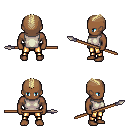
a pixel art fantasy rpg character, male body template, human, dark skin, white sleeveless shirt, gold greaves, white blonde short mohawk hairstyle, spear, four views (front, back, left, right), 2x2 character sprite sheet, small pixel art, hard edges, no anti-aliasing